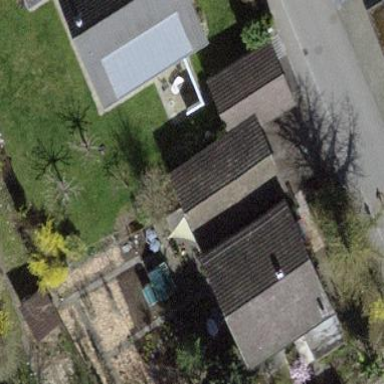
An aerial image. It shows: Garage building.